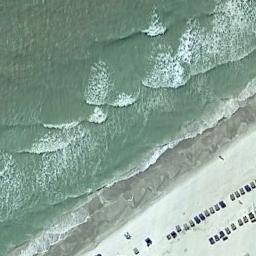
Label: beach